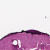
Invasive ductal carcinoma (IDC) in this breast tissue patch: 0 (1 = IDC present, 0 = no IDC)